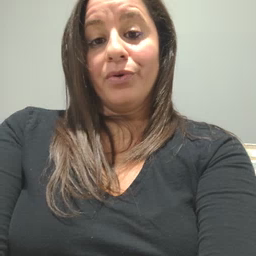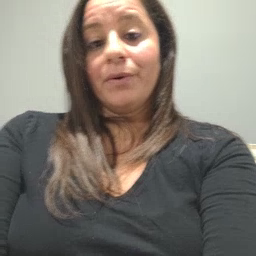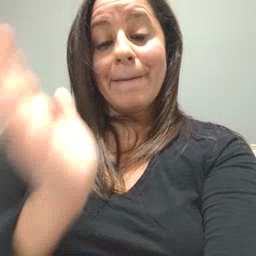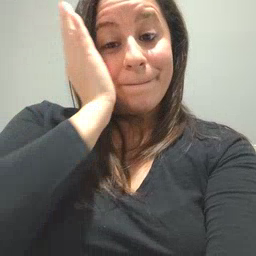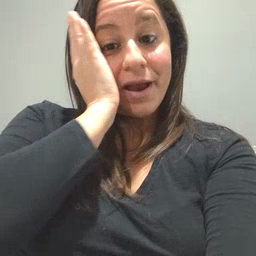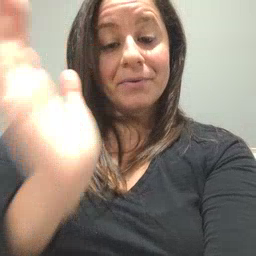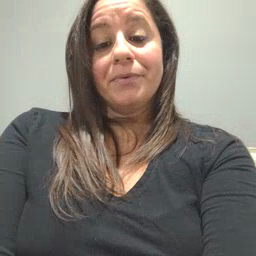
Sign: bed